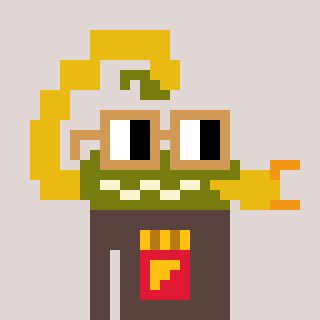
a pixel art character with square brown glasses, a scorpion-shaped head and a darkbrown-colored body on a warm background